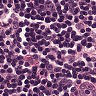
Metastatic tissue present: no